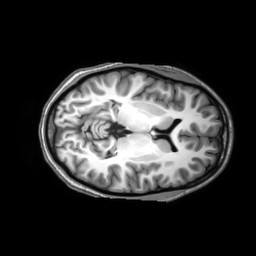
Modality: T1w
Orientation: axial
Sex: female
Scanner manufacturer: philips
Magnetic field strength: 3 T
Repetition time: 0.01229 s
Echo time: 0.003475 s